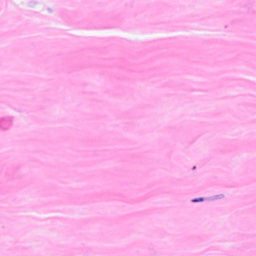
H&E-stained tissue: Breast